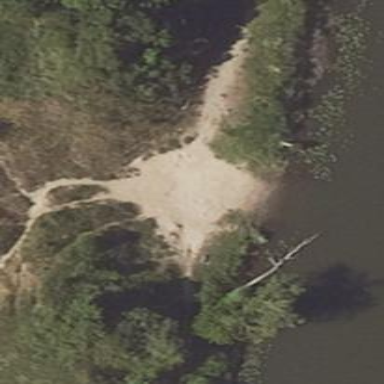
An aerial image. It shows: Natural area covered with sand.